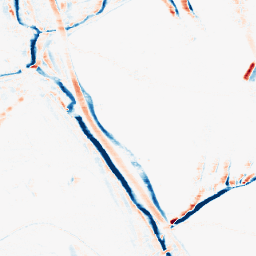
Category: morphological
Decomposition family: morphological_rect
Decomposition parameters: operation: average
width: 10
height: 3
Upsampling method: sinc_blackman
Upsampling parameters: scale: 2
kernel_size: 4
Upsampling scale: 2